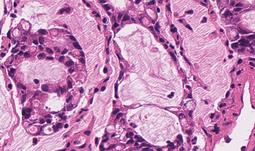
Tumor epithelial tissue: yes
Tumor-associated stroma tissue: yes
Normal tissue: no